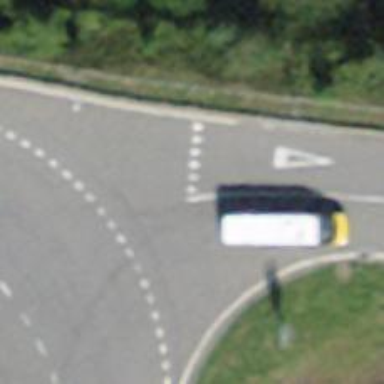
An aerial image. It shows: Road with "give way" sign.